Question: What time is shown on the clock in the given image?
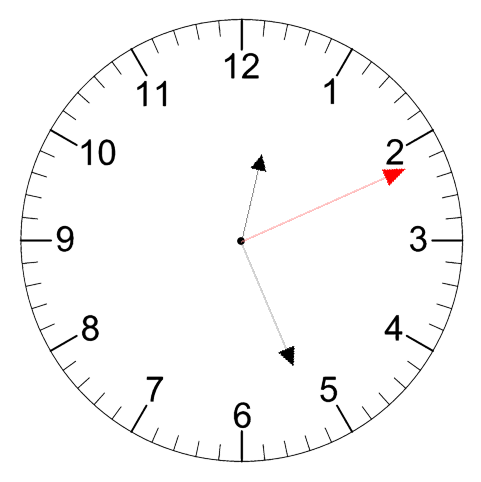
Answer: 12:26:11